Question: I have this div that contains text. However, when it creates a new line, it overlaps the top text. I am using a font called pageant. However, even if I use a default HTMLfont, the problem still exists.
Here's the code of the DIV:
'<div id="scoresDiv" class="scoresDiv" style="text-align:center;width:400px;height:inherit;overflow:hidden;background-color:transparent;color:white;">'
'<div style="margin-top:200px;font-size:90px;font-family:pageant;background-color:transparent;display: inline-block;">Hello Stackoverflow</div></div>'
Here's an image of the problem.
Hoping for your response. Thanks!
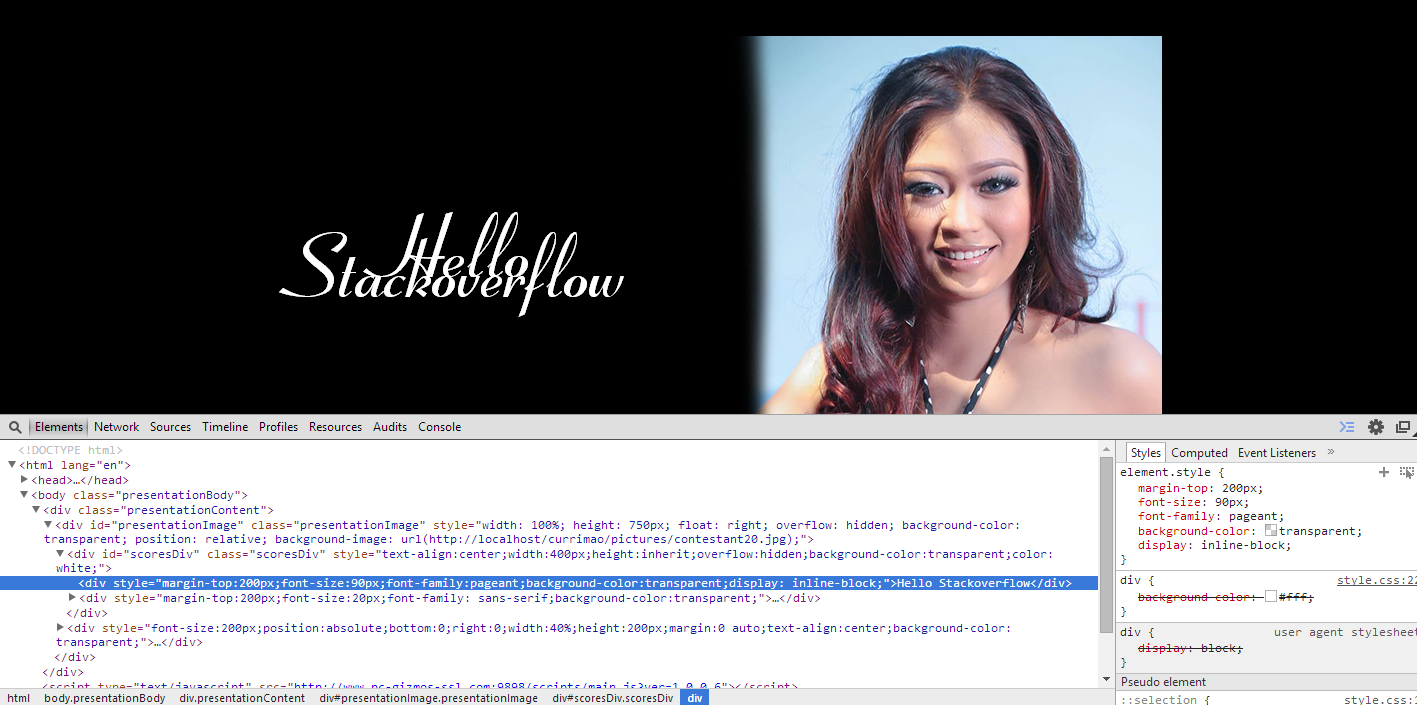
Answer: you have to give a 'line-height' property, also in this case I've provided a width also.
'''
<div style="margin-top:200px;font-size:90px;font-family:pageant;background-color:transparent;display: inline-block; line-height:1.4em; width:300px;">Hello Stackoverflow</div>
'''
HERE is a Working <URL>.